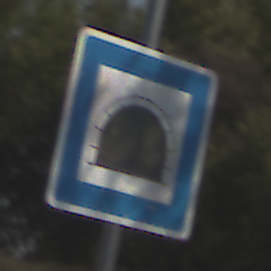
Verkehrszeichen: Tunnel
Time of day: MorningAfternoon
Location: Outdoor (Nature)
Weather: PartlyCloudy
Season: NotSpecified
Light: Natural